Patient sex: M
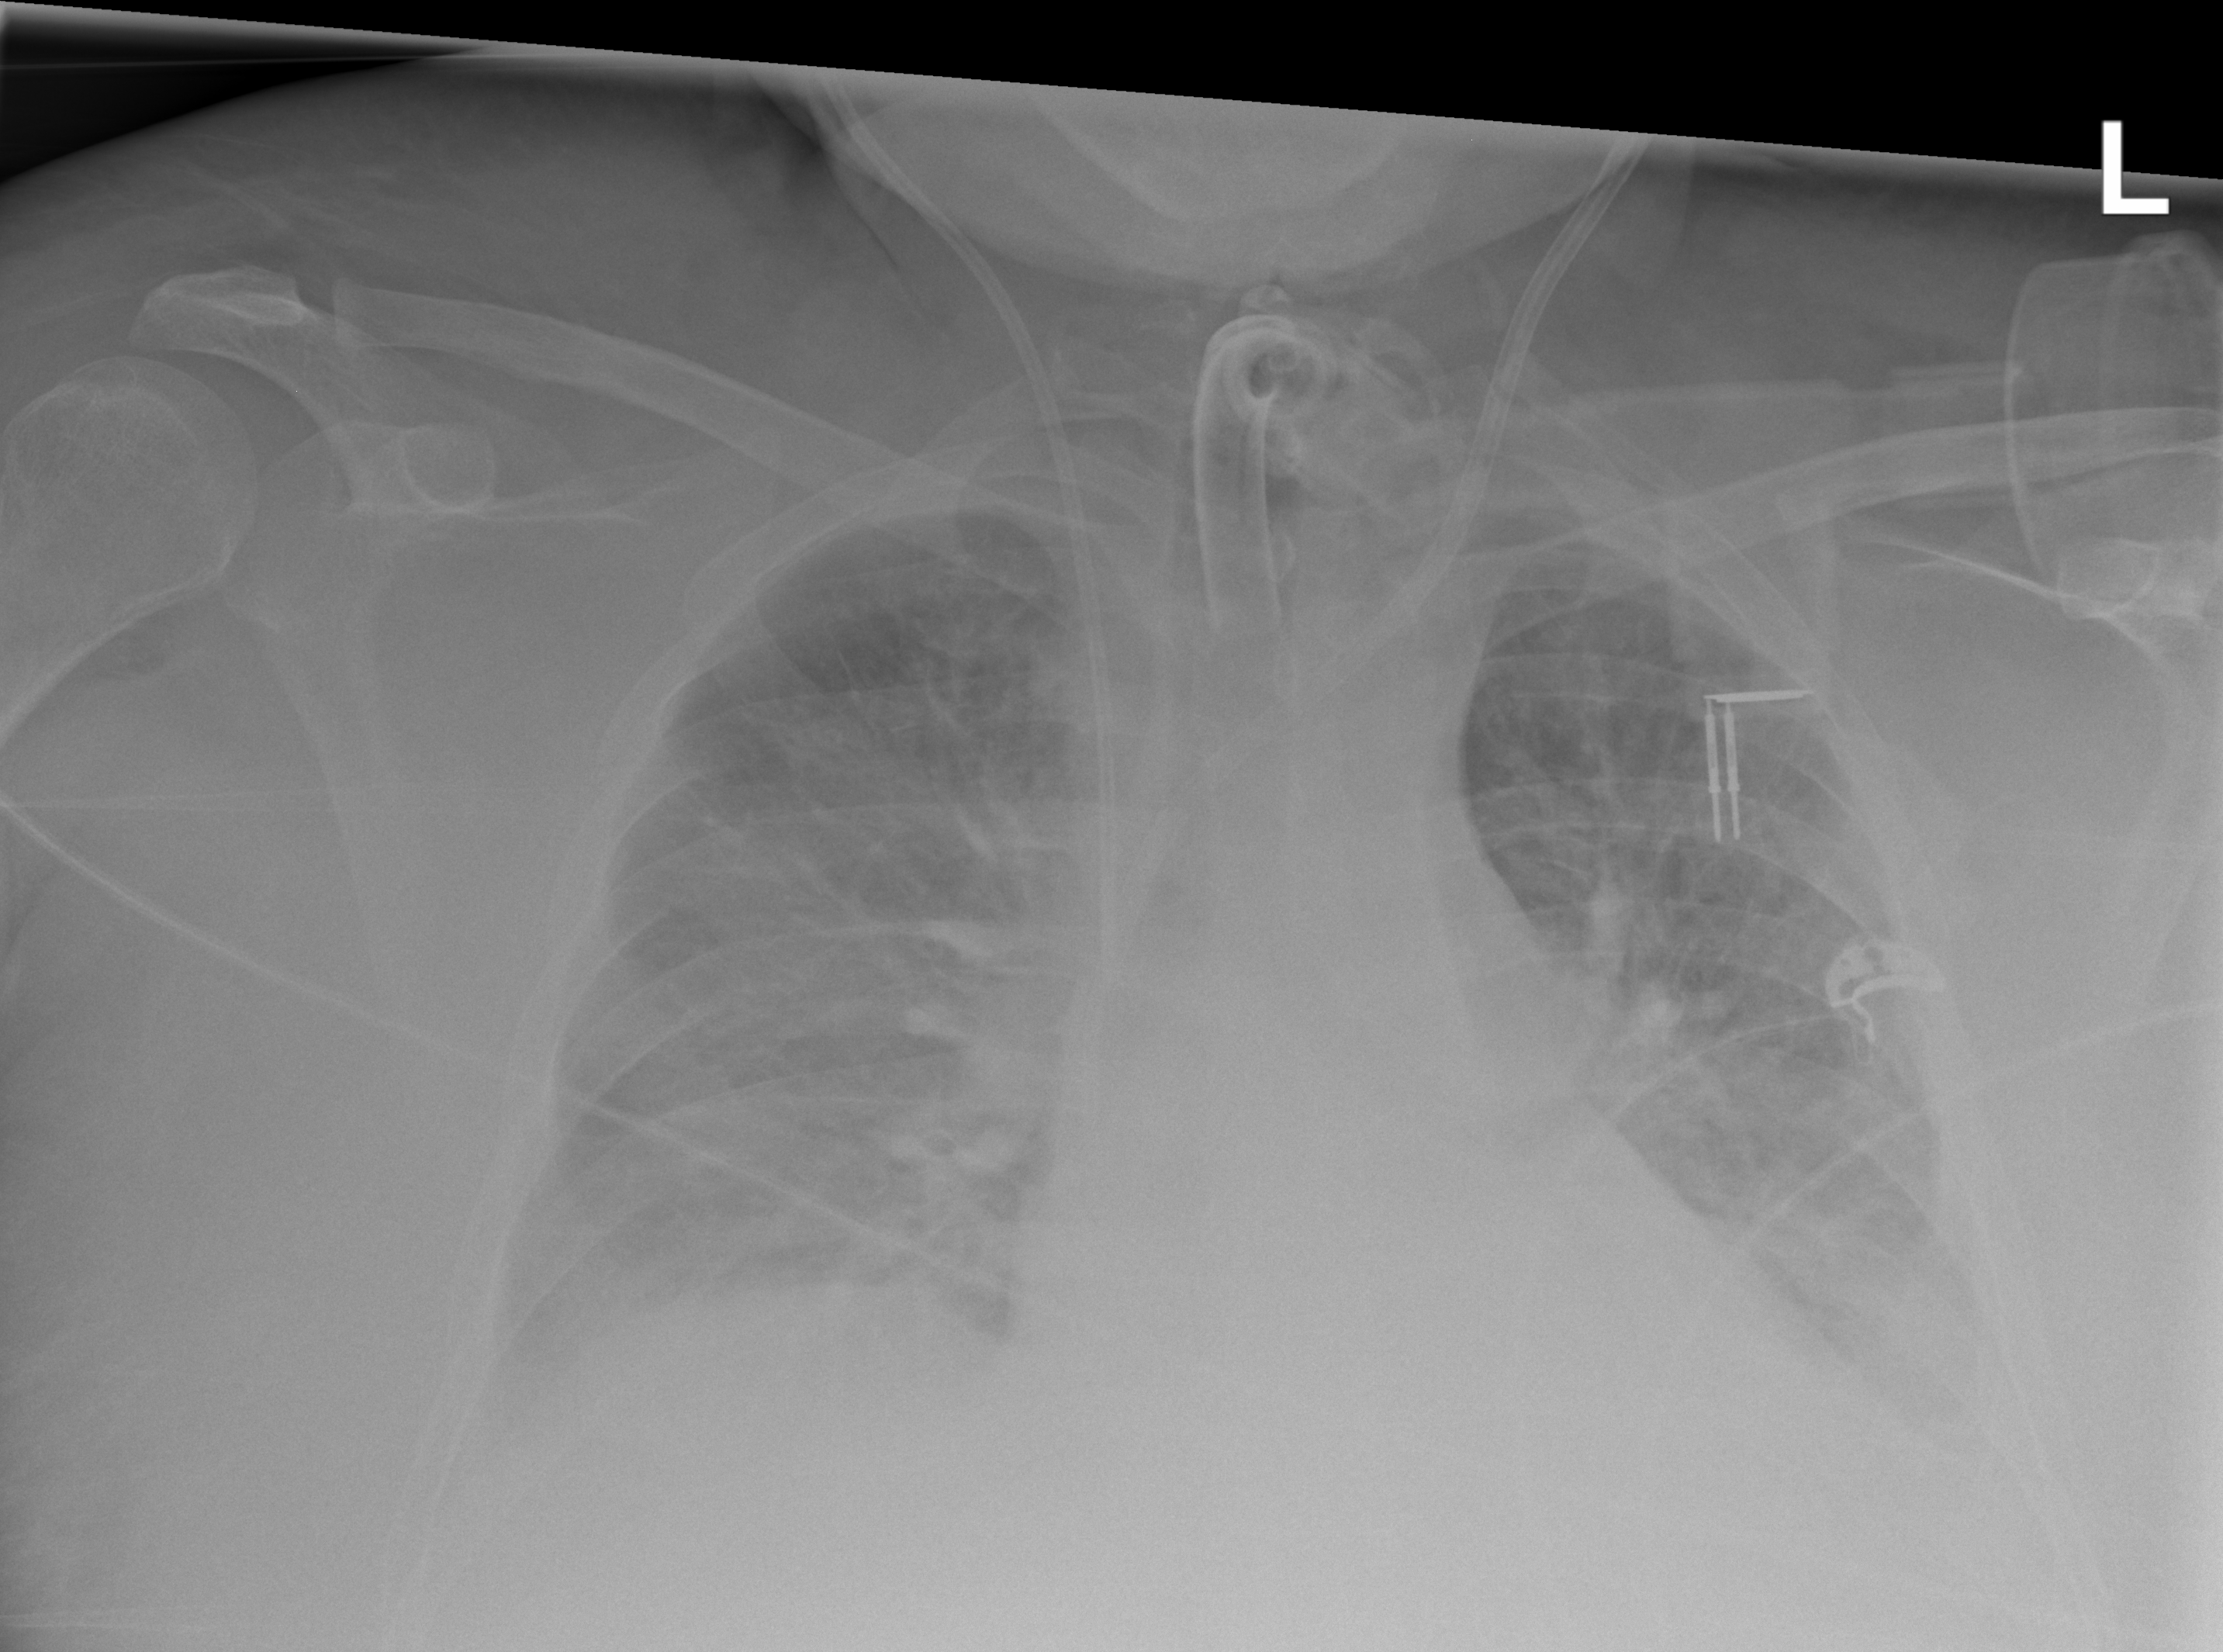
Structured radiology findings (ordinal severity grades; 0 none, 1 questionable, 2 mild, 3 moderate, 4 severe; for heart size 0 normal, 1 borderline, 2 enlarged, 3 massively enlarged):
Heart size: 1
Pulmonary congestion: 2
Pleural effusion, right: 1
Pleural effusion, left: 2
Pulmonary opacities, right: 3
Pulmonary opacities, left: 3
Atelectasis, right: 2
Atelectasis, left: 2